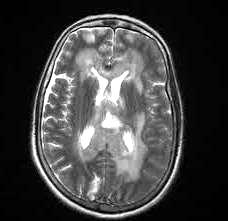
Label: notumor